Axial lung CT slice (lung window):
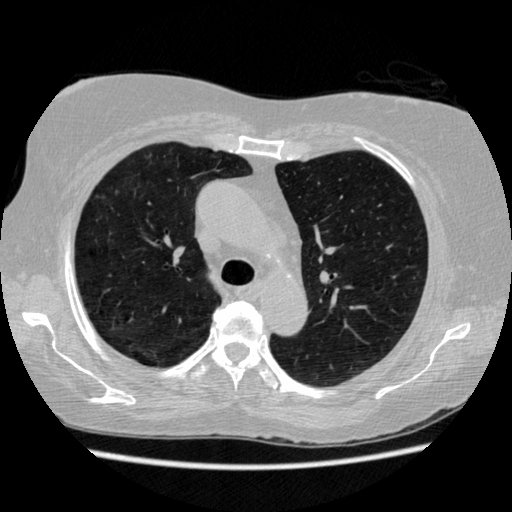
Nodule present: no